Question: In eclipse preferences
'''
Windows > Preferences > Java > Junit
'''

What effect does the "Add '-ea' to VM args ...." checkbox option actually have on the new junit launch config?
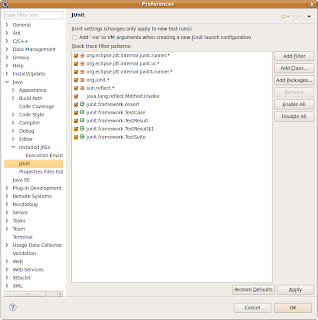
Answer: It enables the JVM to honour <URL>